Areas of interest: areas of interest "Wuling Motors (Shenyang Shengling Store)"
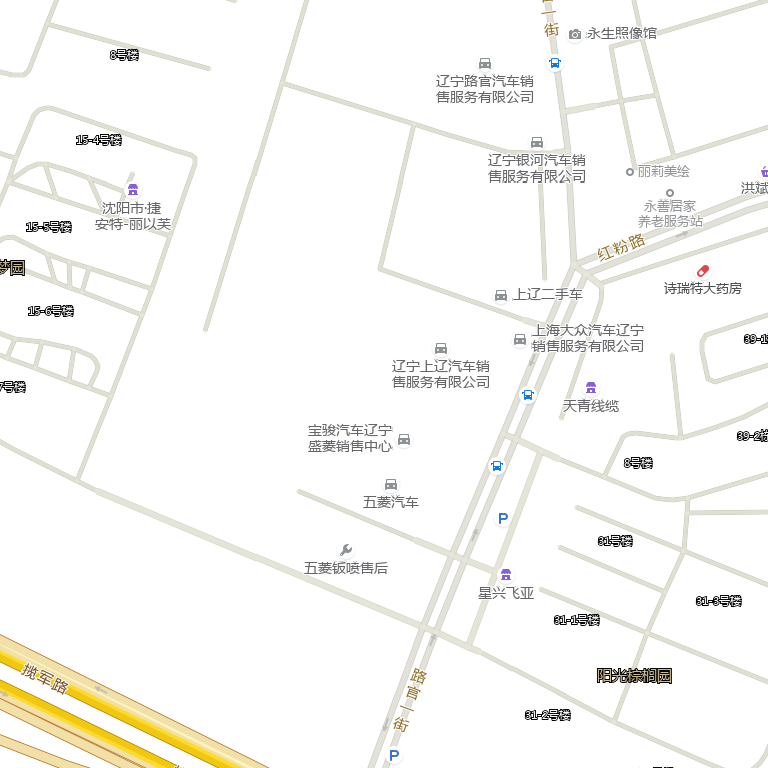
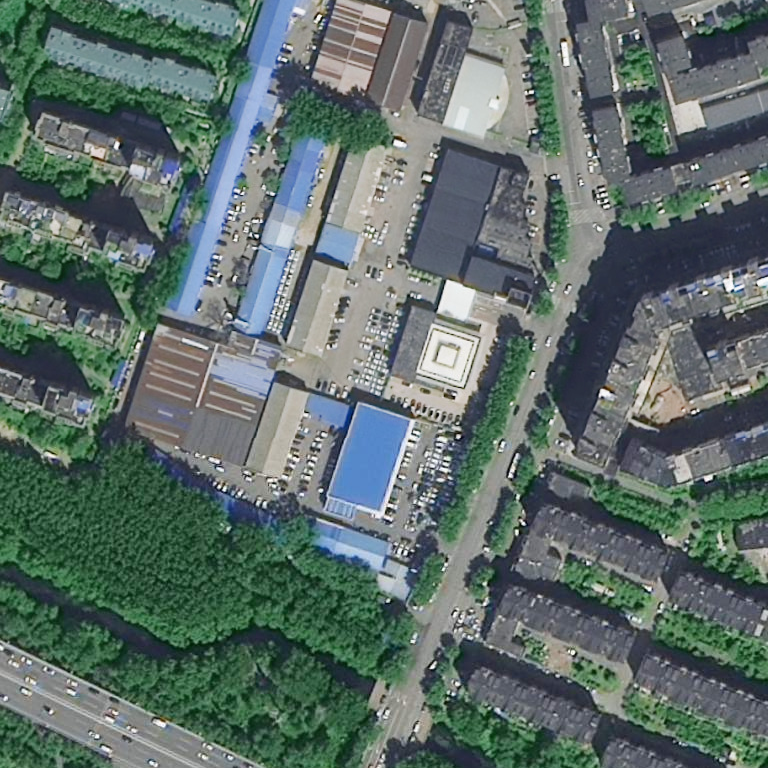